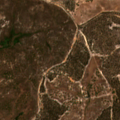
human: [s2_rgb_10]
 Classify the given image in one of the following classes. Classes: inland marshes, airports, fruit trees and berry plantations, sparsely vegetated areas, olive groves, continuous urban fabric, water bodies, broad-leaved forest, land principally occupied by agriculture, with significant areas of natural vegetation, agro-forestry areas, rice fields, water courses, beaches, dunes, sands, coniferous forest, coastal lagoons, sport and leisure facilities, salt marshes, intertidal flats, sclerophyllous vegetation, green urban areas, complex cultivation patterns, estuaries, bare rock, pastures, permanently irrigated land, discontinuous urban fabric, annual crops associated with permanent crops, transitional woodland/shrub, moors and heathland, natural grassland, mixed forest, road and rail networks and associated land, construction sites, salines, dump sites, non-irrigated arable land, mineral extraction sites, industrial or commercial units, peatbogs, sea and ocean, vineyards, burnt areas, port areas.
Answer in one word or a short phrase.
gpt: land principally occupied by agriculture, with significant areas of natural vegetation, agro-forestry areas, broad-leaved forest, transitional woodland/shrub